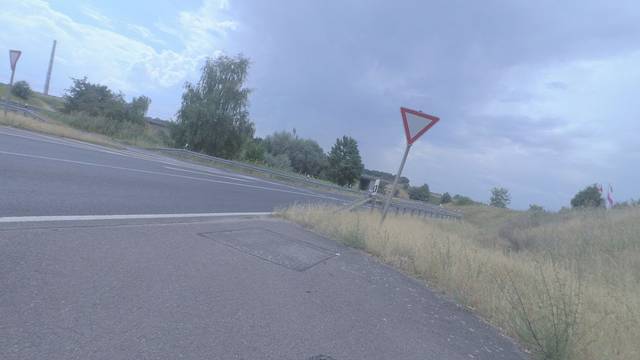
Region: Germany
Coordinates: 52.32, 13.289